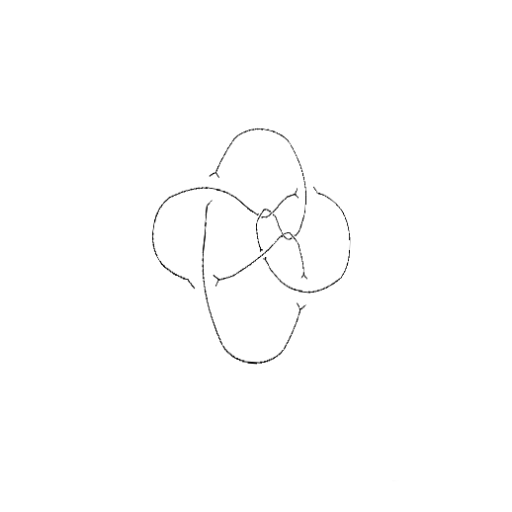
Crossing number: 9